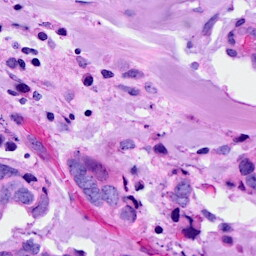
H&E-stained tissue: Breast